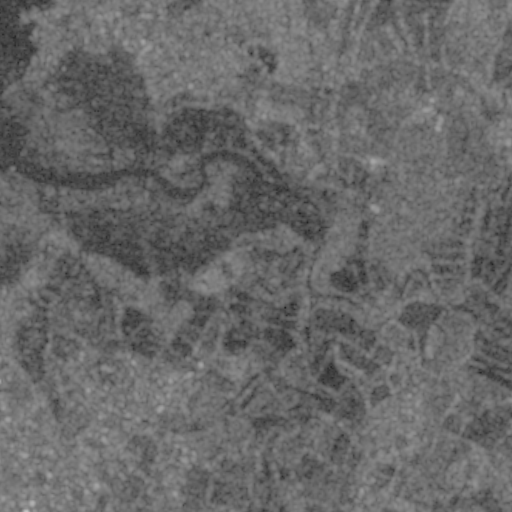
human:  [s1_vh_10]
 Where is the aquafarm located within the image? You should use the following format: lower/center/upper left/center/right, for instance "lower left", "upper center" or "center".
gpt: The aquafarm is located in the upper left of the image.
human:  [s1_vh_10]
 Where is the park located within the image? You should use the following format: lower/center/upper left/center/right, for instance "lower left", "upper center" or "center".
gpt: The park is located in the lower left of the image.
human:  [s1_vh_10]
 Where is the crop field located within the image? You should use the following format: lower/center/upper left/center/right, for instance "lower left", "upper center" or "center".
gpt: There is no crop field in the image.

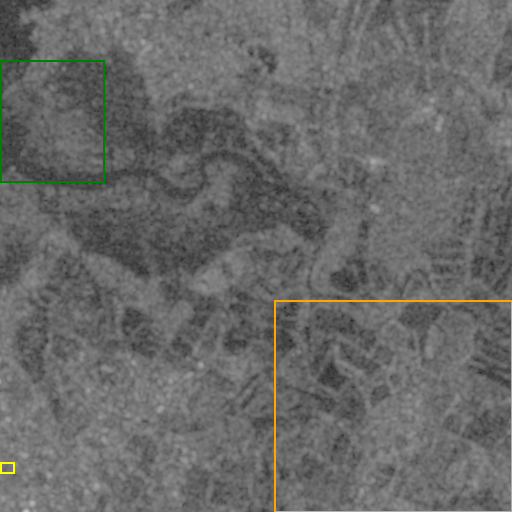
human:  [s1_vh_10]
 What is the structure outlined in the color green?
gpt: The structure outlined in green is an aquafarm.
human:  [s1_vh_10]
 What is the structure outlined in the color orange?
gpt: The structure outlined in orange is a crop field.
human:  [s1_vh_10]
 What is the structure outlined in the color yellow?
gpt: The structure outlined in yellow is a park.
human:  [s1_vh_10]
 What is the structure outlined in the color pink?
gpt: There is no pink outline.